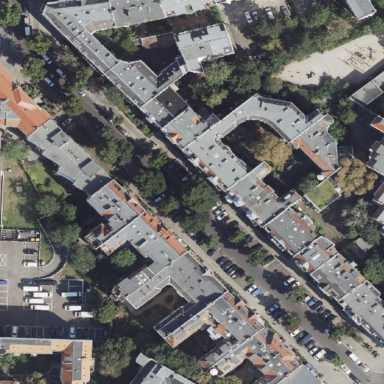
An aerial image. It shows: Residential road area.